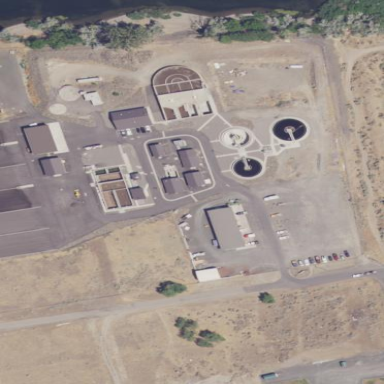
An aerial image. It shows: View of wastewater plant.